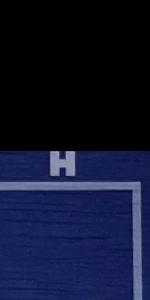
Label: Empty